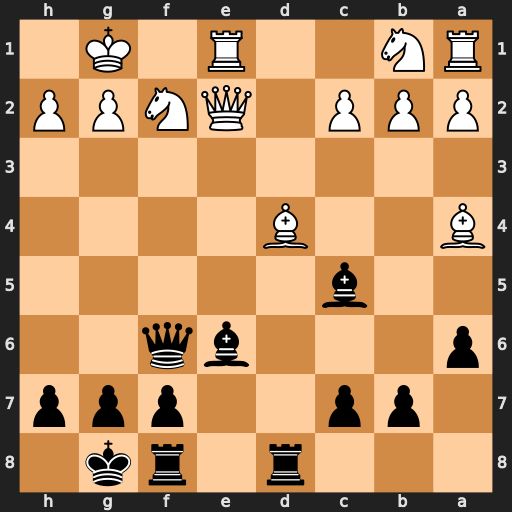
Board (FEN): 3r1rk1/1pp2ppp/p3bq2/2b5/B2B4/8/PPP1QNPP/RN2R1K1
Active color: b
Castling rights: -
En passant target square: -
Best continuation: Rxd4 Nc3 Rf4